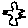
Label: bird